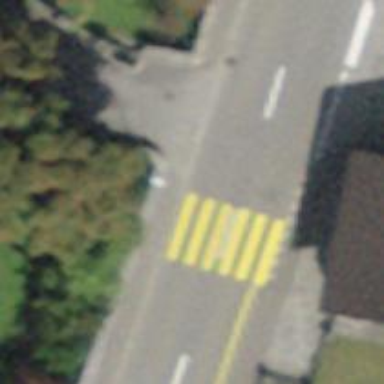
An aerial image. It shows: Zebra crossing on the road.